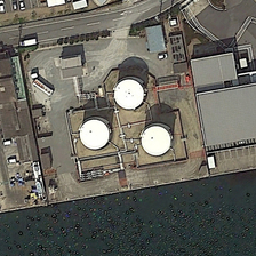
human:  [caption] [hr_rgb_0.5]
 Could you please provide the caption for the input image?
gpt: Three white storage tanks with several buildings on both sides, between the river and the highway.

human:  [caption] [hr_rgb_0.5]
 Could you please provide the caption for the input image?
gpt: Three white tanks with several buildings on both sides, between the river and the road.

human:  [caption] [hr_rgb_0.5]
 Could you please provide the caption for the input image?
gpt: Three white reservoirs with different buildings on both sides are between a river and a road.

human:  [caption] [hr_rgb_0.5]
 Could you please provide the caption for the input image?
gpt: Three white storage tanks with many buildings on both sides, between the river and the street.

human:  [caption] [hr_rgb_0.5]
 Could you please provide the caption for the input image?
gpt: Three white storage tanks with several buildings on both sides, a river and a road.